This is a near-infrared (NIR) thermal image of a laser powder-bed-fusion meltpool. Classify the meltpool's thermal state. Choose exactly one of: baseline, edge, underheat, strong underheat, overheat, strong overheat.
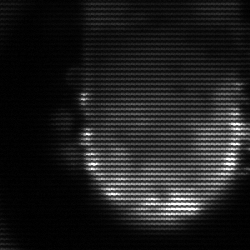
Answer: baseline